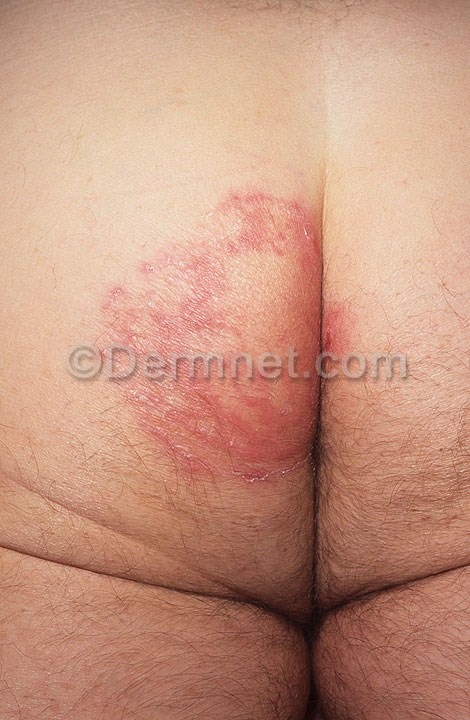
Disease: Tinea Ringworm Candidiasis and other Fungal Infections